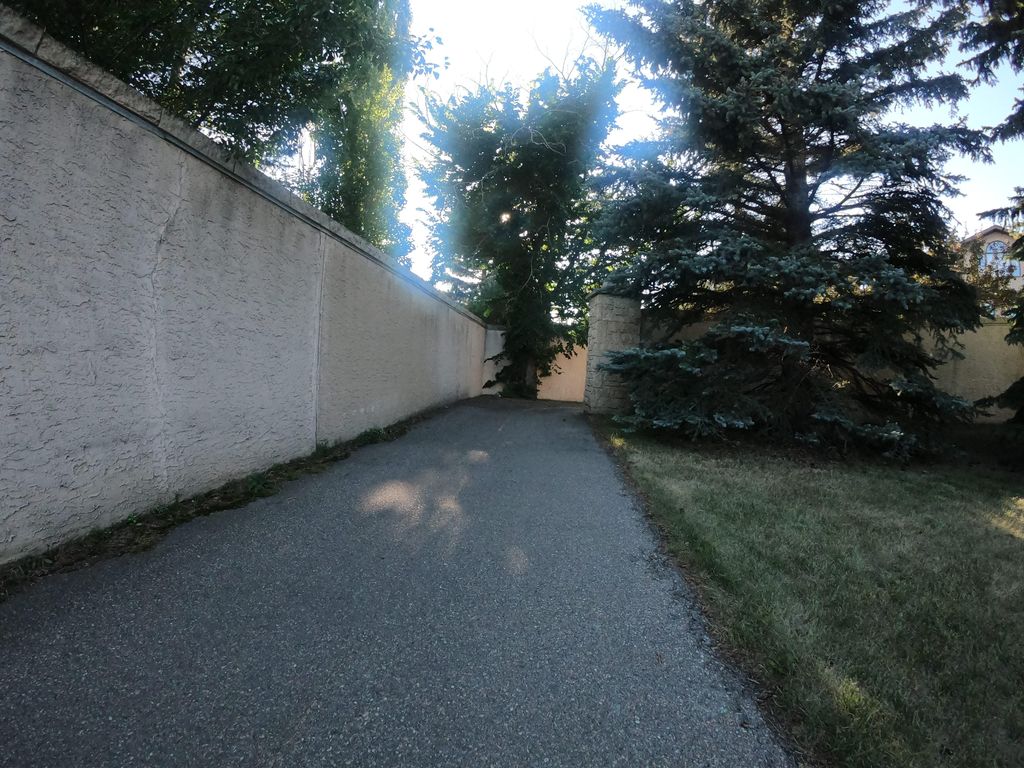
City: calgary